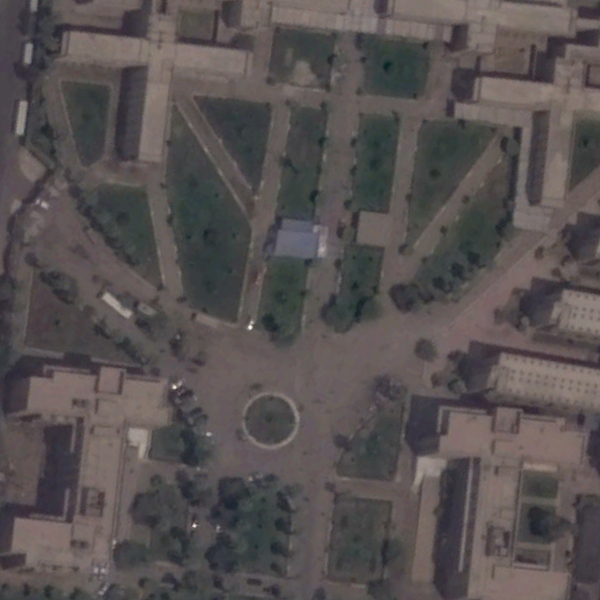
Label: Square